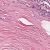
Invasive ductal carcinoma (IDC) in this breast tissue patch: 1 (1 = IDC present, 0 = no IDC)